Field crop: maize
Growth stage: 1
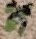
Species: chenopodium